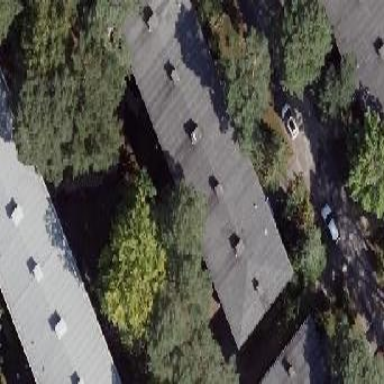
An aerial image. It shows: Apartment building with flat roof.